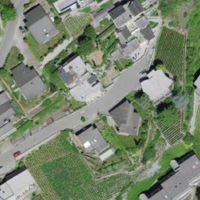
EUNIS habitat code: 54
Species observed at this site:
Euphorbia cyparissias